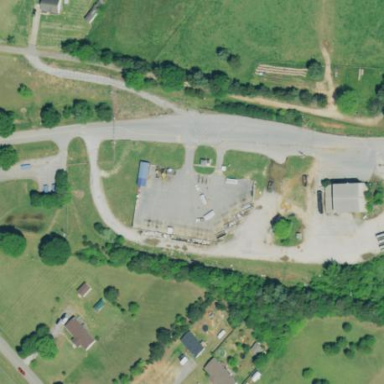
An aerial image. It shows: Recycling center.